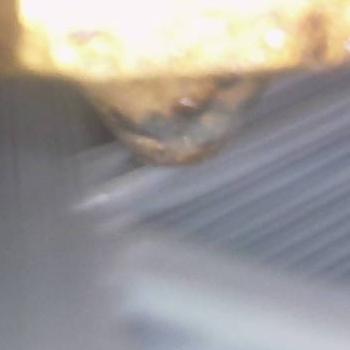
Flow rate: 79%